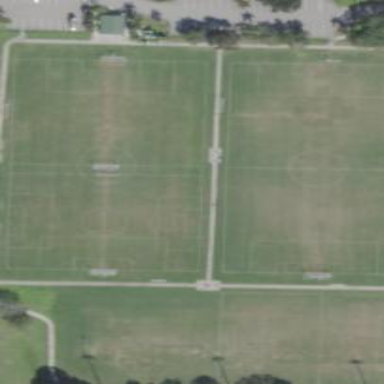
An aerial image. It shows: Soccer pitch for outdoor sports and leisure activities.